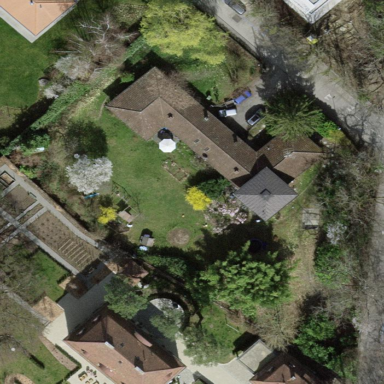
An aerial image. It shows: Garden enclosed by fence.